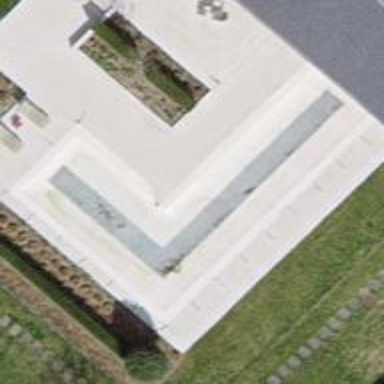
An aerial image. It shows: Outdoor swimming pool on leisure land.